Question: I have set up a Web Performance Test and Load Test project in Visual Studio 2013 that uses data driven web tests based on a local SQL Server data source. Eventually I would like to set up a test controller and test agents in order to distribute the load from multiple clients.
My question is about the architecture of the controller and agents. Does each test agent also need access to the data source that generates content for the web tests or is the web test (and its dynamic parameters) generated at the controller and then distributed to the test agents?
Below is a diagram I found of the architecture:

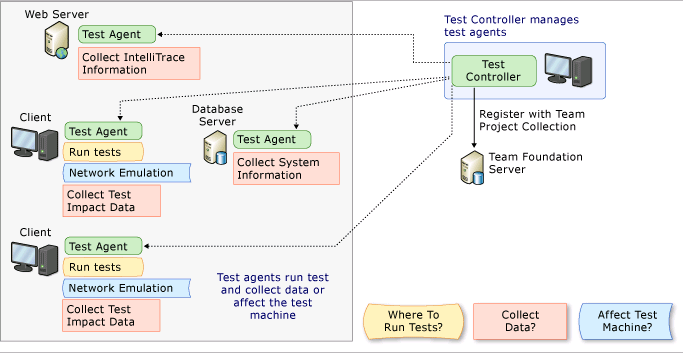
Answer: Agents do not need access to the data source. The load test controller arranges that the required data is deployed to the correct agents so they can run the test.
The controller is instructed to run a load test. It collects the test suite and the data source values. It splits the virtual users across the available agents and deploys the test suite and the data source values to those agents. The agents then run the individual tests, the dynamic data aspects of each test case are handled within the agent. As individual web tests finish their results are passed back to the controller and it write the data to the SQL results database, it also provides data to Visual Studio for the graphs etc displayed as the load test runs. See <URL> for more details.
One complication is the handling of the data source depending on the access method selected. For and a full copy of all of the data is sent to each agent. For the data is split into pieces and each agent gets one piece, thus maintaining the desired "use each data value only once". See <URL> for more details.